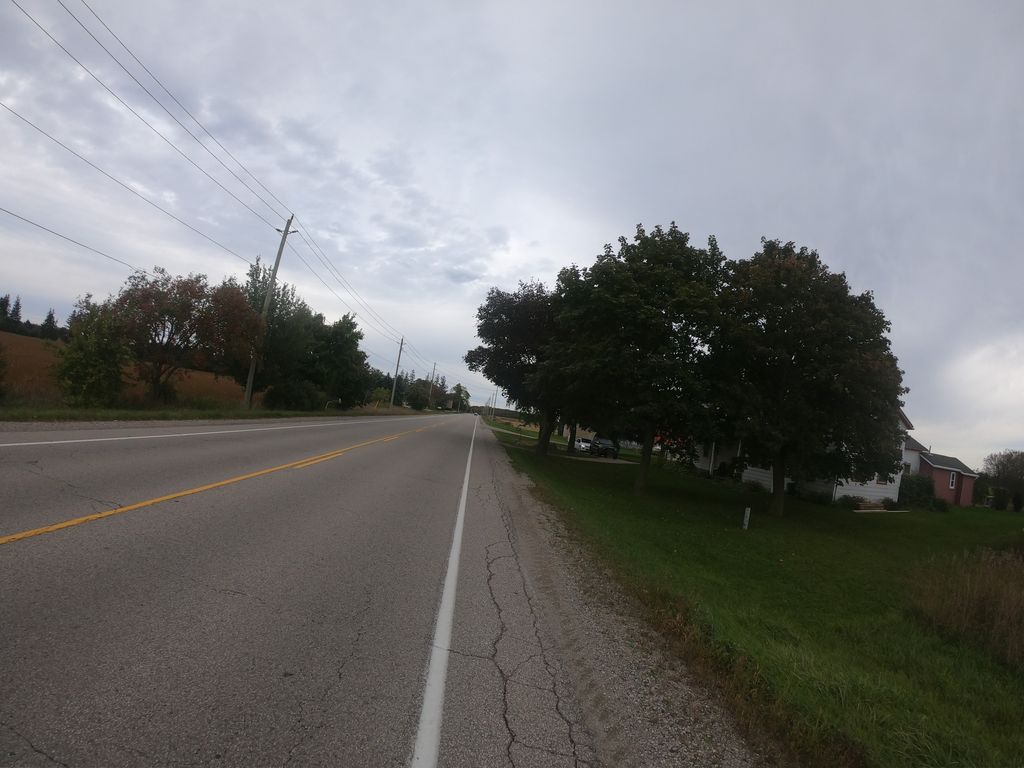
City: kitchener-waterloo